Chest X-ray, AP view. Patient: 18 years old, sex F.
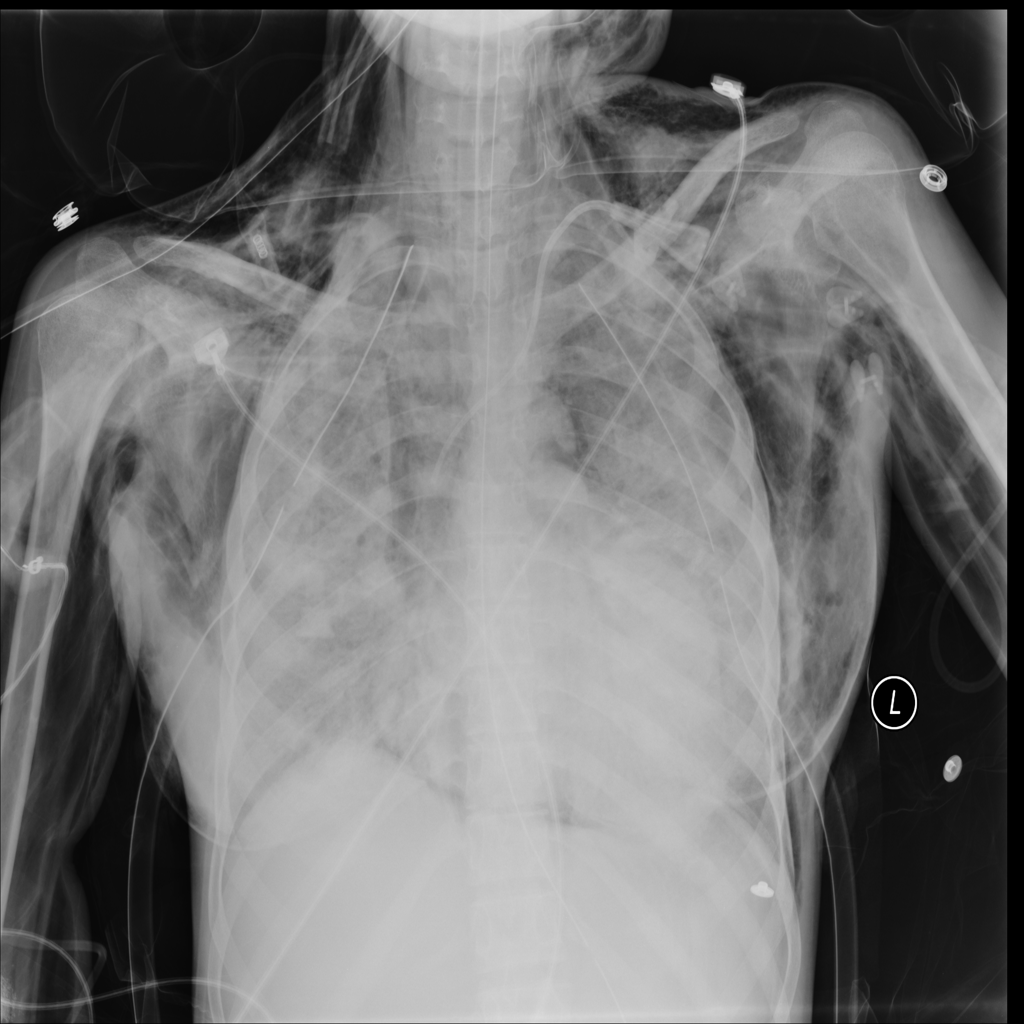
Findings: Emphysema